Interaction volume radius: 10 \u00c5
Interaction volume height: 25 \u00c5
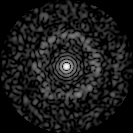
Disorder parameter: 0.8303